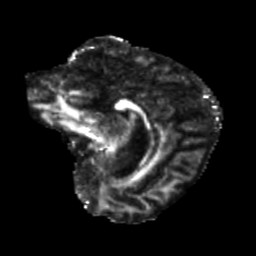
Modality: FA
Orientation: sagittal
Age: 46
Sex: male
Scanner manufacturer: siemens
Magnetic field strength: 3 T
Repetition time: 5.25 s
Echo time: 0.08 s